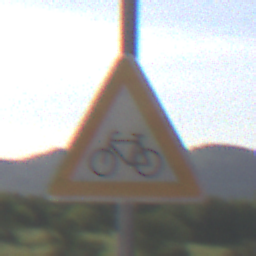
Verkehrszeichen: RadverkehrRechts
Umgebung: Outdoor, RoadRail
Tageszeit: MorningAfternoon
Wetter: PartlyCloudy
Licht: Natural
Jahreszeit: NotSpecified
Kontrast: HighContrast